Question: I can not press the right and left edge of the content, please explain what I'm doing wrong? Where are the margins at number 1 and 2, with image?

And why the sidebar background not drop on 100% height of the page? (number 3 on image)
My code live - <URL>
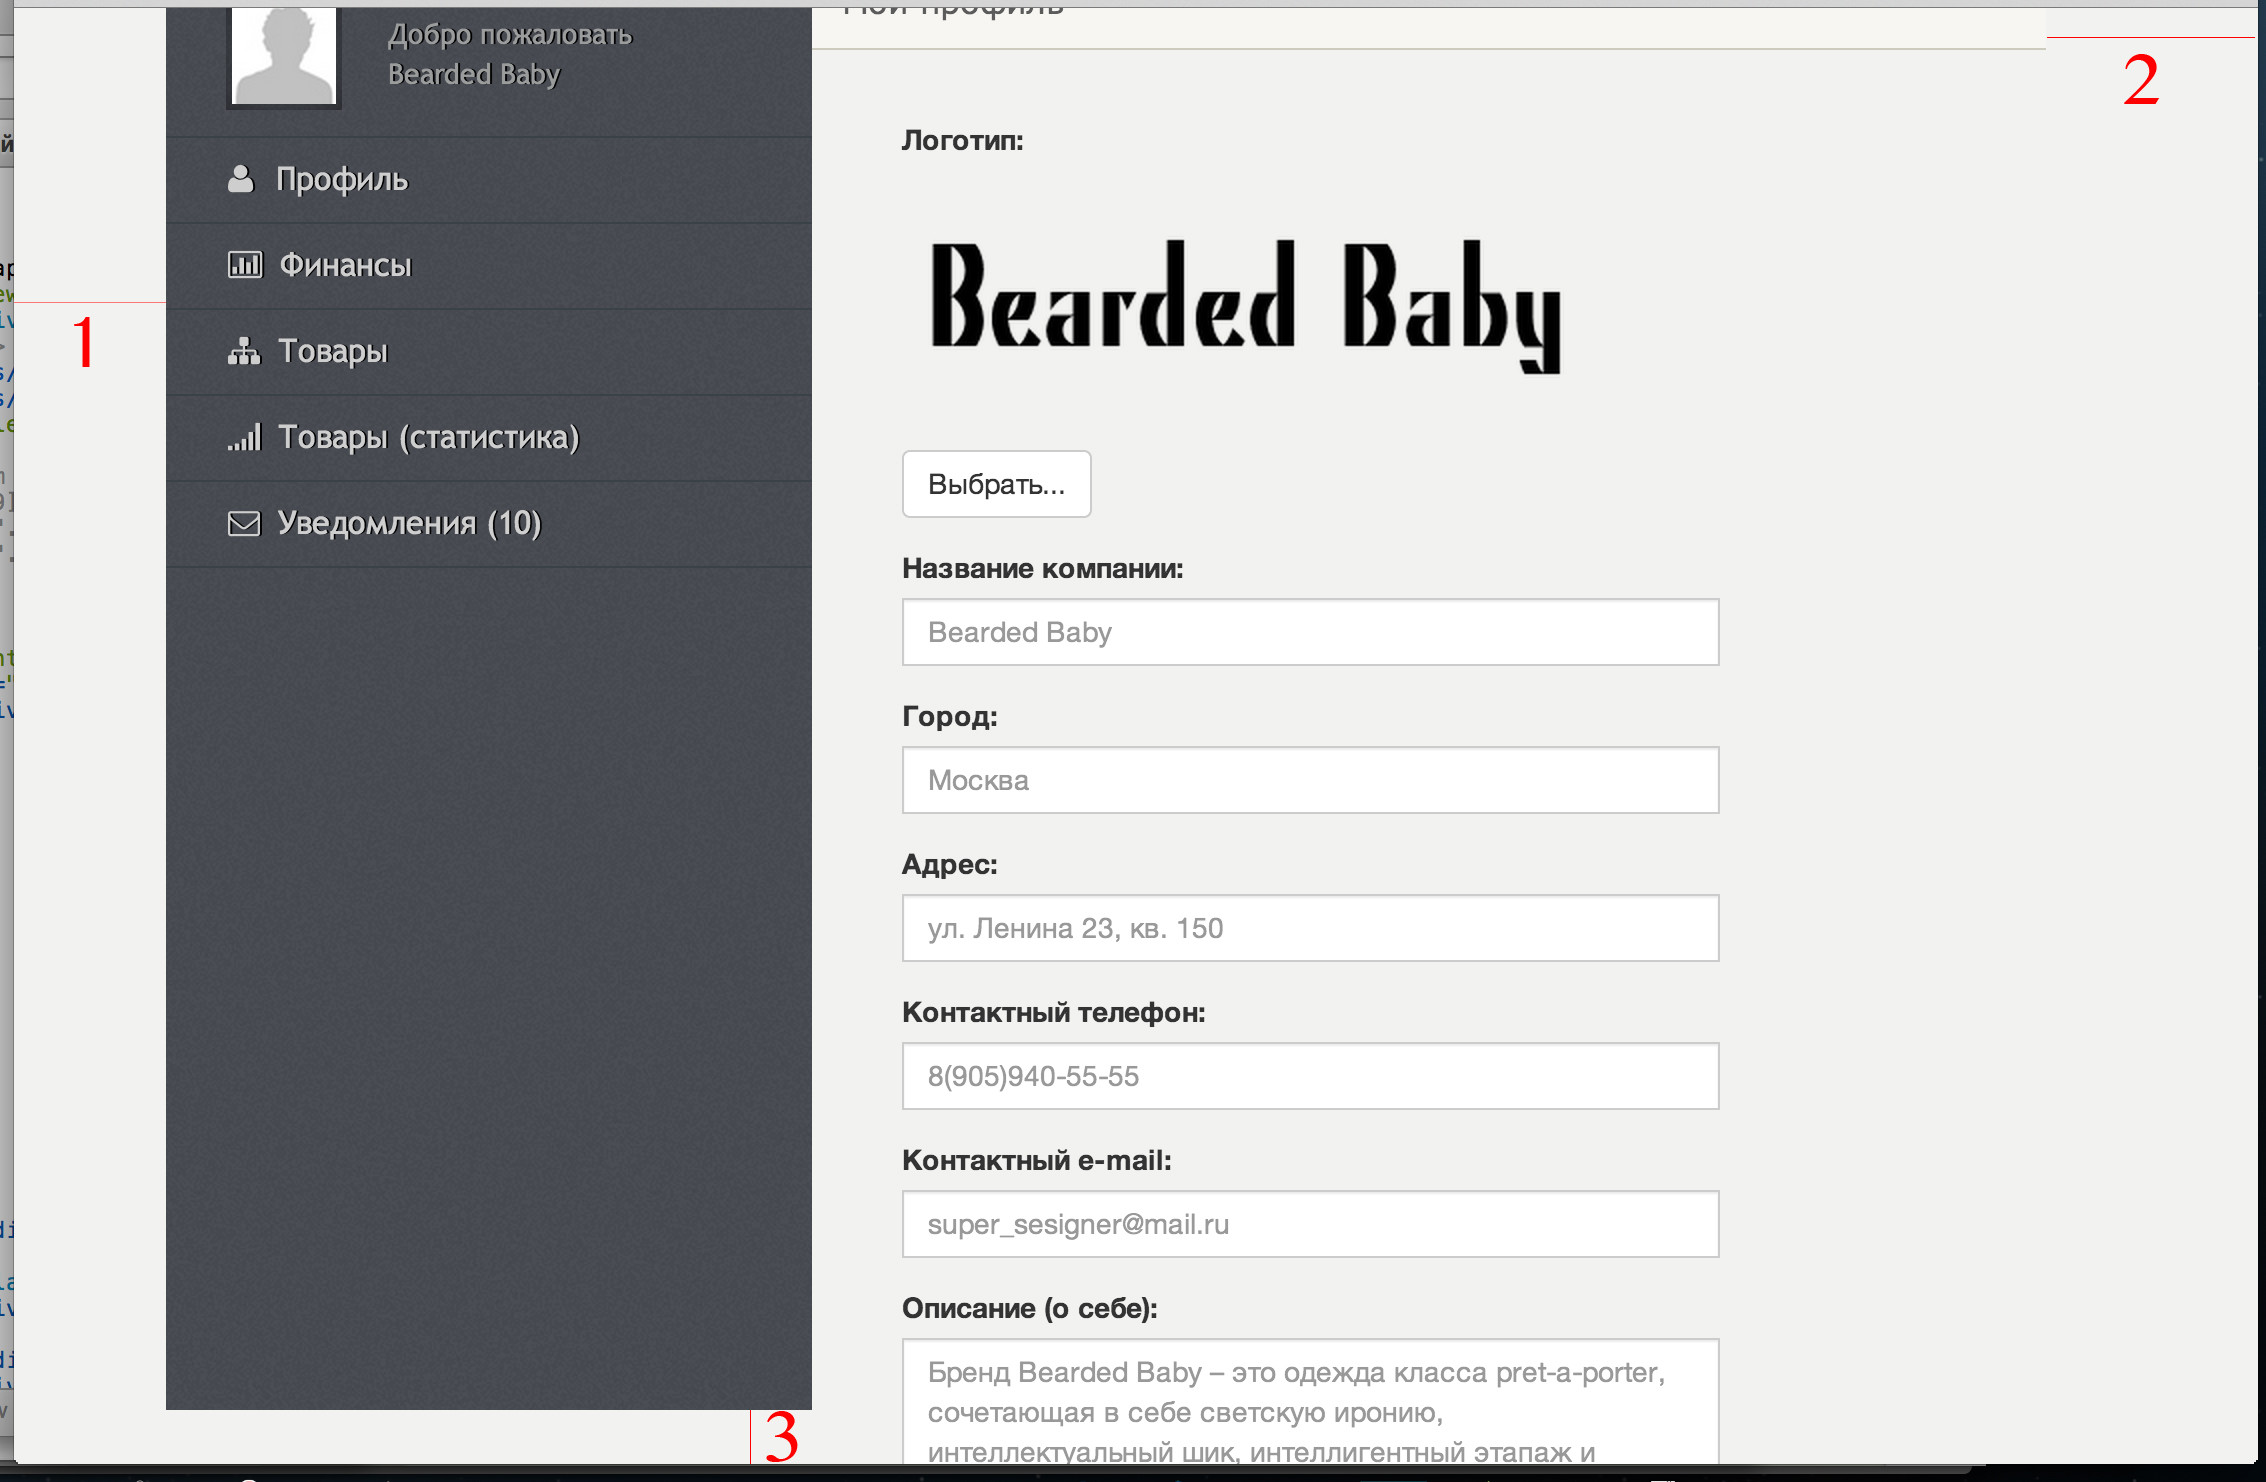
Answer: Try removing the container class from your html. The container centers the page and because of that your content is not snapping to left and right.